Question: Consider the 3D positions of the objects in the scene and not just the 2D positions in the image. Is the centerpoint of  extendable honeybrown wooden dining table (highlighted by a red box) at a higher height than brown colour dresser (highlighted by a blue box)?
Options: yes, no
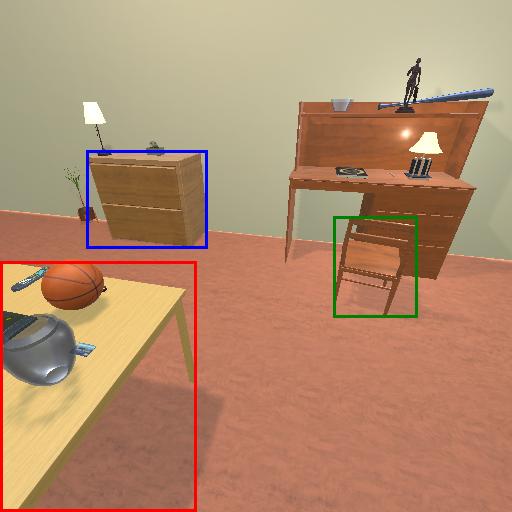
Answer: yes